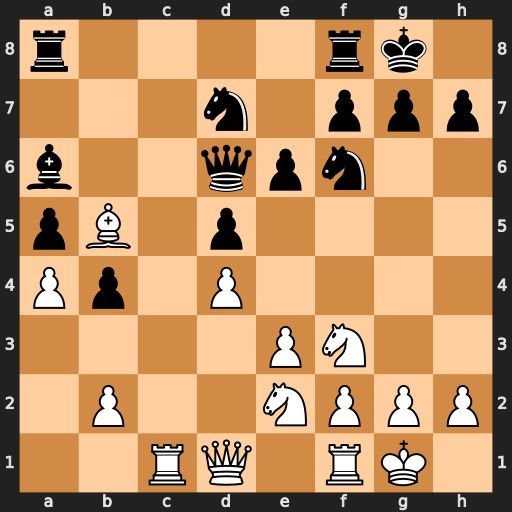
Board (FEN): r4rk1/3n1ppp/b2qpn2/pB1p4/Pp1P4/4PN2/1P2NPPP/2RQ1RK1
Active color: w
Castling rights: -
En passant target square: -
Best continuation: Rc6 Qxc6 Bxc6